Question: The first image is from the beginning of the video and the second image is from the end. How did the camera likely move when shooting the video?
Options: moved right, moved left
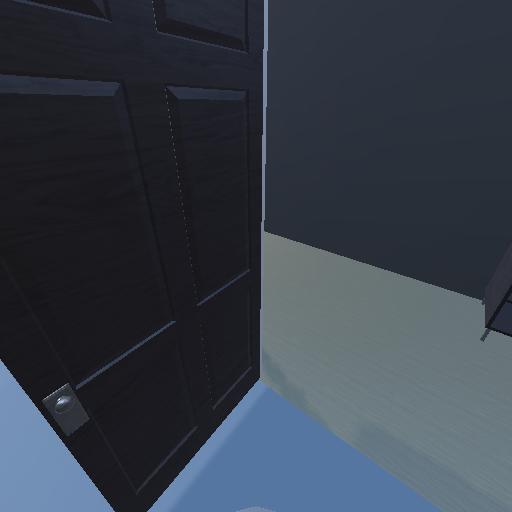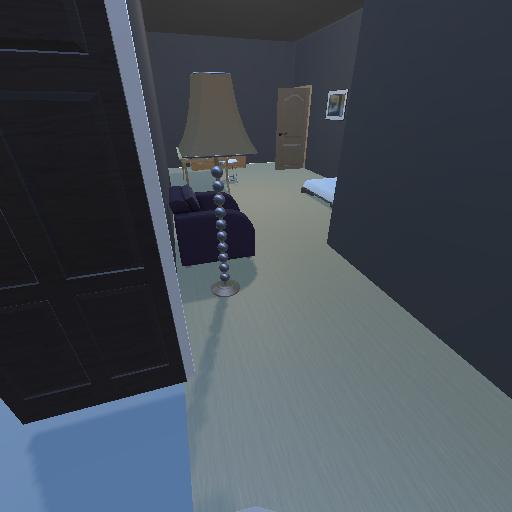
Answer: moved right